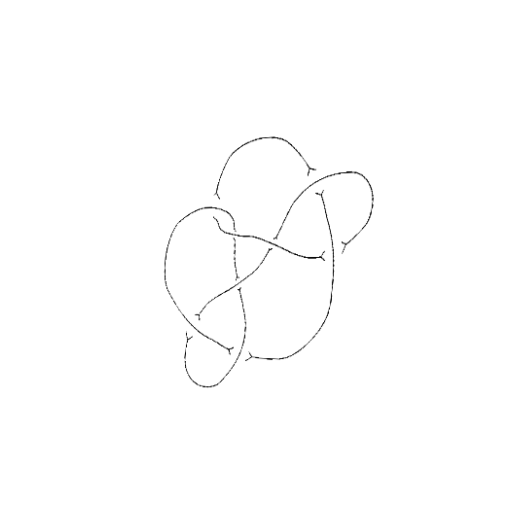
Crossing number: 8